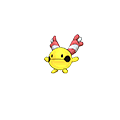
Pok\u00e9mon: chingling